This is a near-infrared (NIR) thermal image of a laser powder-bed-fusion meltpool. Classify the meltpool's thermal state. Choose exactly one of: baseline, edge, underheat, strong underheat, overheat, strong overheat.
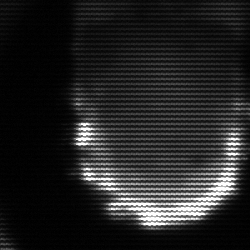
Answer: baseline